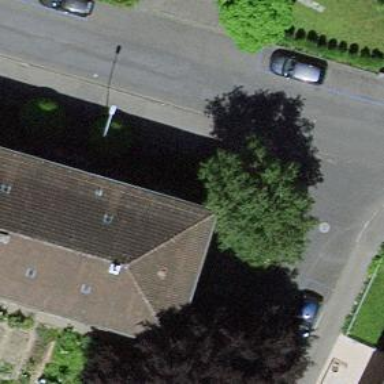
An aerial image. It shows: Kerb barrier.